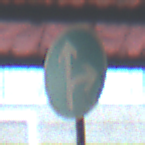
Verkehrszeichen: VorgeschriebeneFahrtrichtungGeradeausOderRechts
Umgebung: Roofed, Special
Tageszeit: MorningAfternoon
Wetter: NotSpecified
Licht: Artificial
Jahreszeit: NotSpecified
Kontrast: MediumContrast